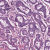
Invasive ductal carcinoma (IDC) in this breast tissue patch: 1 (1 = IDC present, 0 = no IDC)